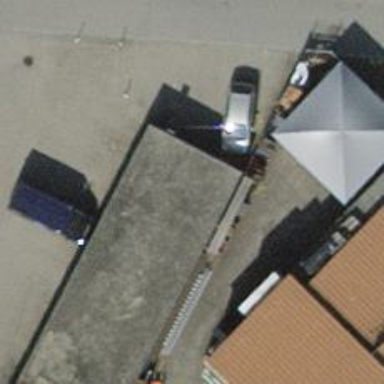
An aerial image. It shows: Parking entrance.